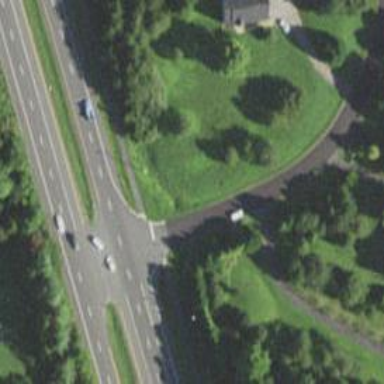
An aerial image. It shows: Asphalt cycleway.